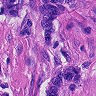
Metastatic tissue present: yes